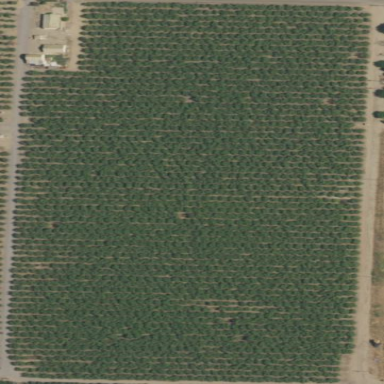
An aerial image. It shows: Orchard filled with almond trees.